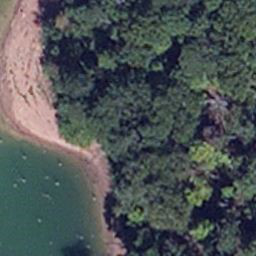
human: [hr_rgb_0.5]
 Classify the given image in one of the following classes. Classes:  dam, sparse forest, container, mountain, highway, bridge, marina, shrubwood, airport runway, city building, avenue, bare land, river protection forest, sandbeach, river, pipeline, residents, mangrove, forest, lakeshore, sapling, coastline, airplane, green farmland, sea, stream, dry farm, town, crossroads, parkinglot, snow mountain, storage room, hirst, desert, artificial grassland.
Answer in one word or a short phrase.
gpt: lakeshore